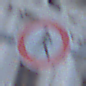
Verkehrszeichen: VerbotFussgaenger
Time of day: Dawn
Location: Outdoor (Urban)
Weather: Clear
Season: NotSpecified
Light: Natural